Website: apple
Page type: customer-info-address
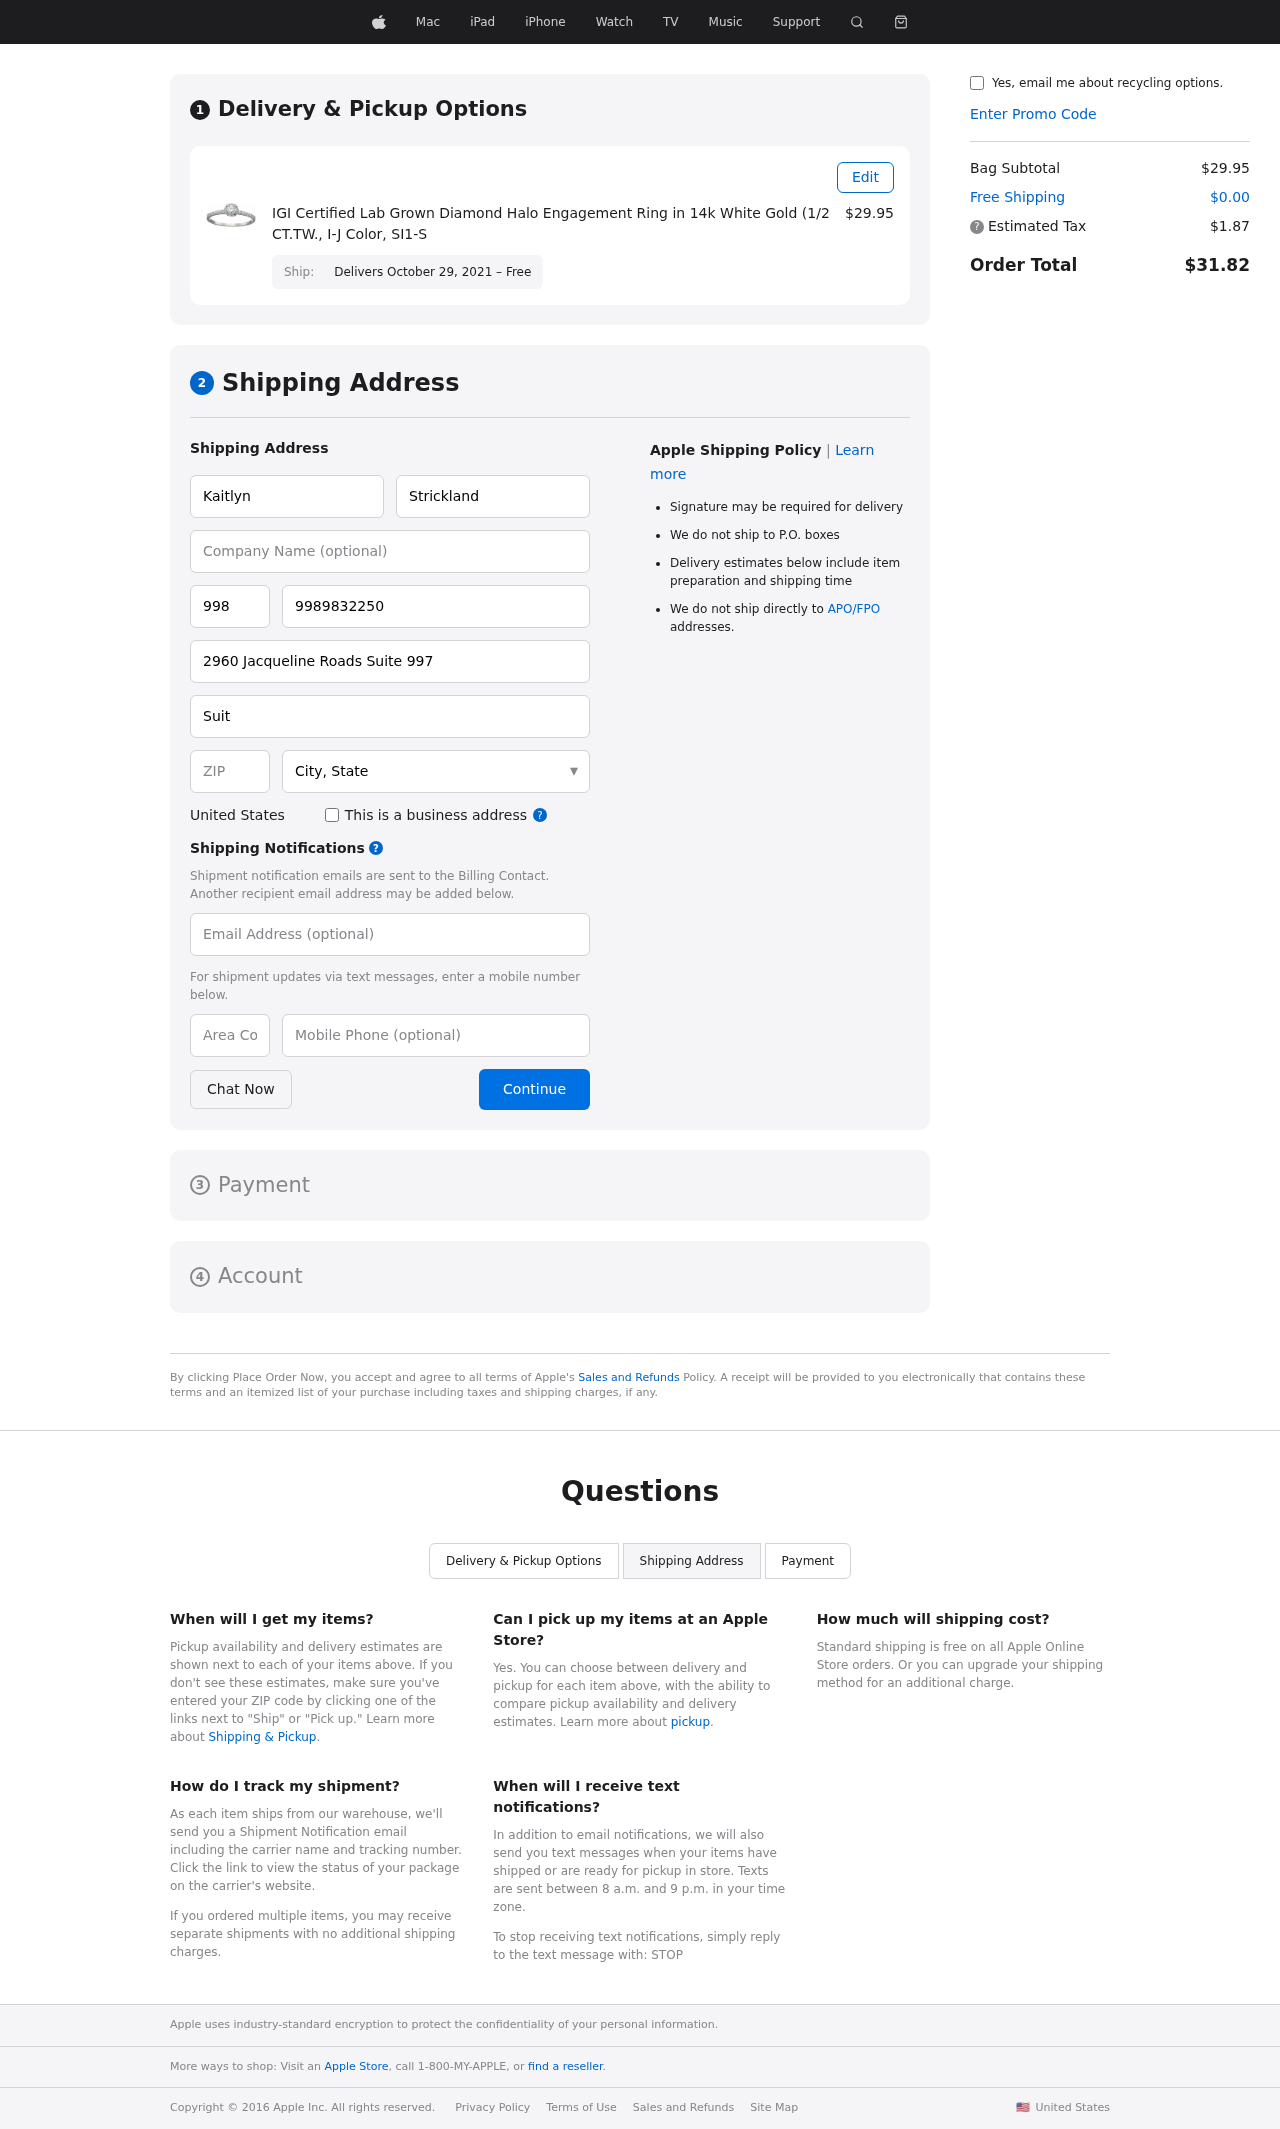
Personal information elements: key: PII_CITY_STATE
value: Jonesborough, TX
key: PII_COUNTRY
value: United States
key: PII_EMAIL
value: kaitlyn.strickland@gmail.com
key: PII_FIRSTNAME
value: Kaitlyn
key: PII_LASTNAME
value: Strickland
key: PII_PHONE
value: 9989832250
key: PII_PHONE_ALT
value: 6284219087
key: PII_PHONE_ALT_AREA
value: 628
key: PII_PHONE_AREA
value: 998
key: PII_POSTCODE
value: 79616
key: PII_STREET
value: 2960 Jacqueline Roads Suite 997
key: PII_STREET2
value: Suite 170
Product elements: key: PRODUCT1_NAME
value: IGI Certified Lab Grown Diamond Halo Engagement Ring in 14k White Gold (1/2 CT.TW., I-J Color, SI1-S
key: PRODUCT1_PRICE
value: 29.95
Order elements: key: ORDER_DELIVERY_DATE
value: Delivers October 29, 2021 – Free
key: ORDER_SUBTOTAL
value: $29.95
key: ORDER_SHIPPING_COST
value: $0.00
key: ORDER_TAX
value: $1.87
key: ORDER_TOTAL
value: $31.82